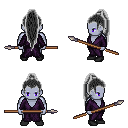
a pixel art fantasy rpg character, male body template, dark elf, purple skin, purple robe, red pants, gray extra-long topknot hairstyle, black shoes, spear, four views (front, back, left, right), 2x2 character sprite sheet, small pixel art, hard edges, no anti-aliasing